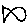
Label: fish